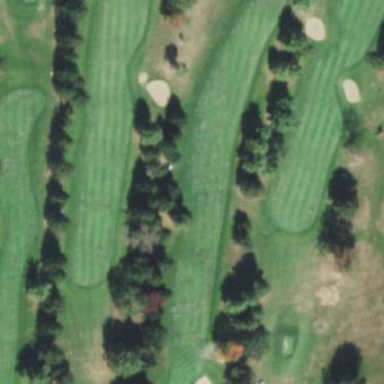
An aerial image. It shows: Golf fairway surrounded by grass.